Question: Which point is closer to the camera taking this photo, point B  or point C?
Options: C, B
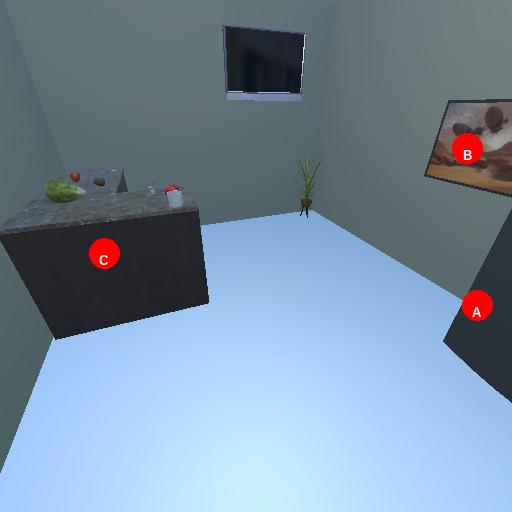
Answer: C